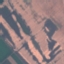
Label: AnnualCrop